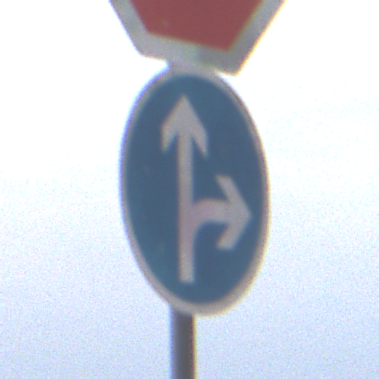
Verkehrszeichen: VorgeschriebeneFahrtrichtungGeradeausOderRechts
Zusatzzeichen oben: Stop
Umgebung: Outdoor, Nature
Tageszeit: MorningAfternoon
Wetter: Overcast
Licht: Natural
Jahreszeit: NotSpecified
Kontrast: LowContrast